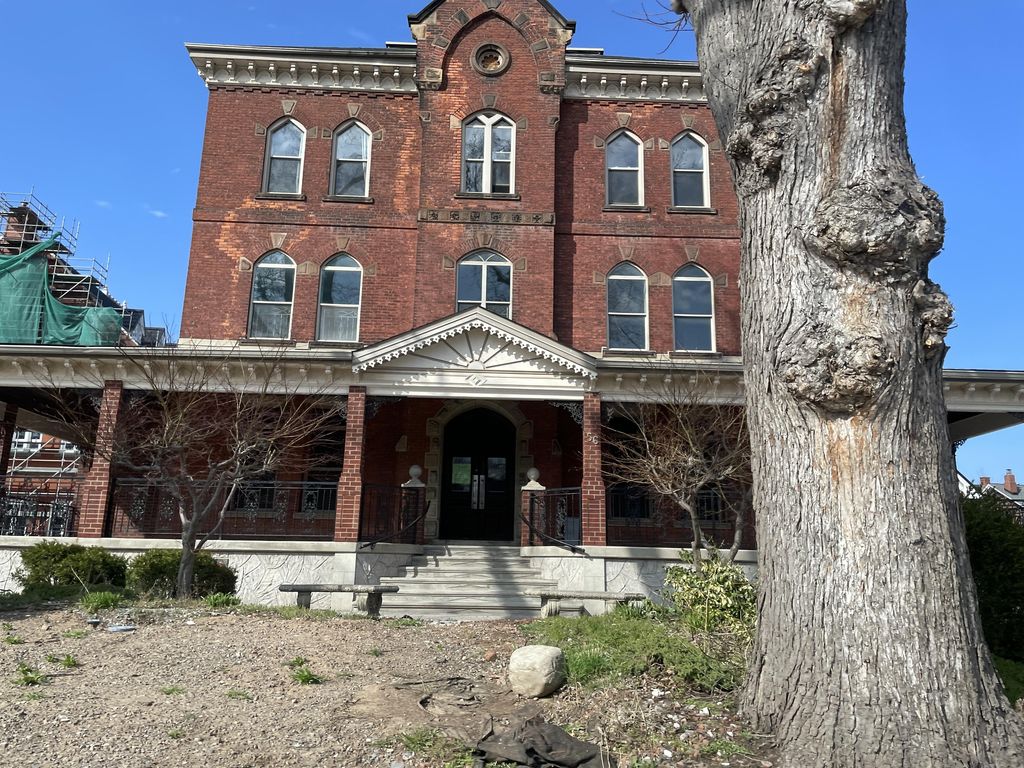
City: hamilton